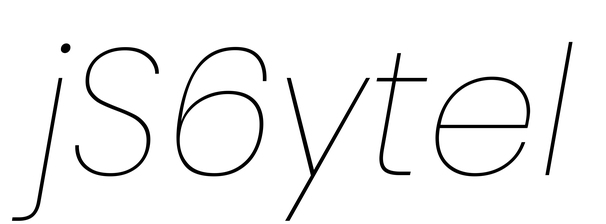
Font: Poppins-ThinItalic